Question: I'm trying to reproduce <URL>:

It looks like a xyplot in library lattice, but I couldn't find a way to combine a mosaic plot with a xyplot.
Does anyone know how to do it?
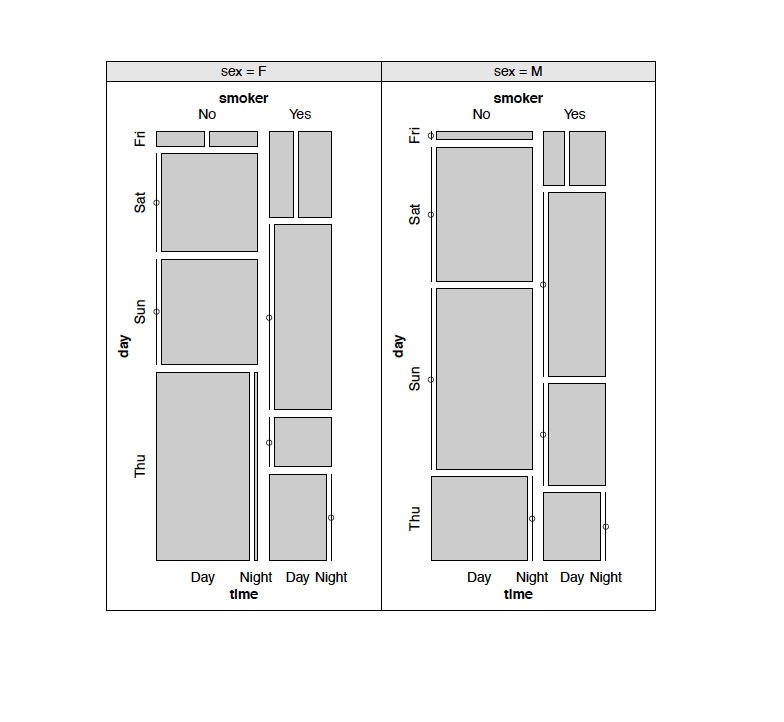
Answer: Here is a simulation of potential data:
'''
Smoker <- sample(c("yes", "no"), 100, T)
Days <- sample(c("thu", "fri", "sat", "sun"), 100, T)
Time <- sample(c("day", "night"), 100, T)
Sex <- sample(c("m", "f"), 100, T)
Value <- sample(1:10, 100, T)
DF <- data.frame(Value, Smoker, Days, Time, Sex)
'''
The plot is produced using package 'vcd':
'''
library(vcd)
cotabplot(~ Smoker + Days + Time | Sex, data = DF, panel = cotab_mosaic, direction = "v")
'''
EDIT: uploaded the plot:
<URL>